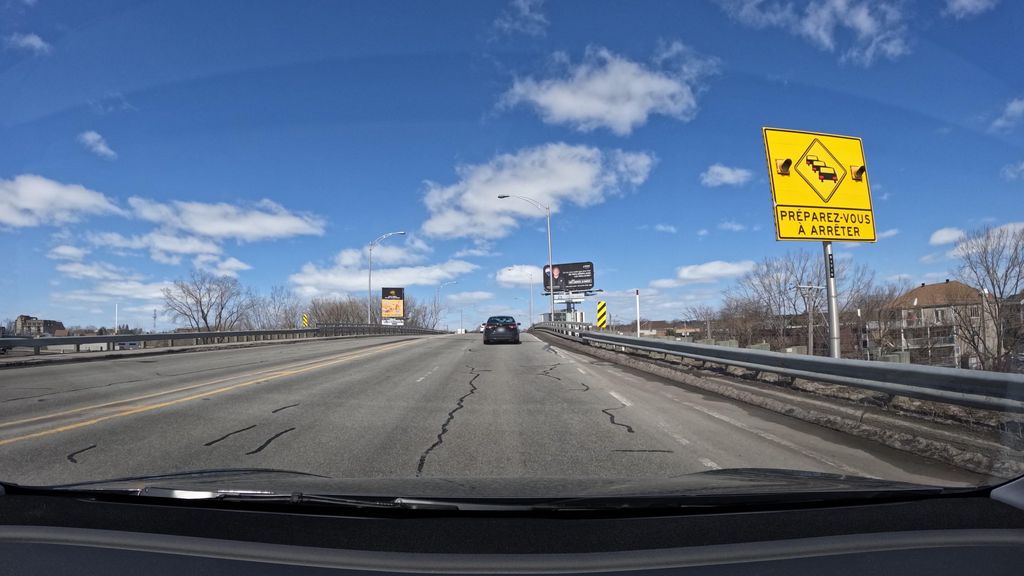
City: montreal